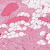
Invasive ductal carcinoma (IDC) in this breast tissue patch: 0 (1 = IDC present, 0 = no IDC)